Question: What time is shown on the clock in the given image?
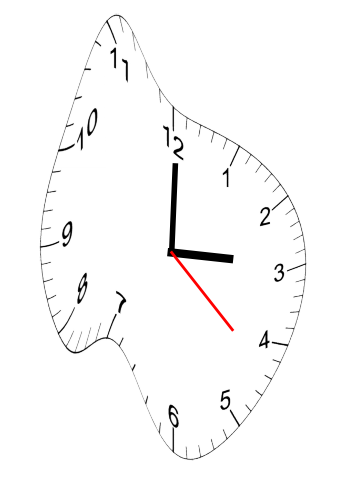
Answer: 03:00:22